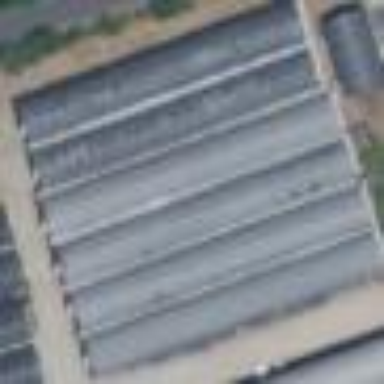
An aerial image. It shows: Greenhouse.